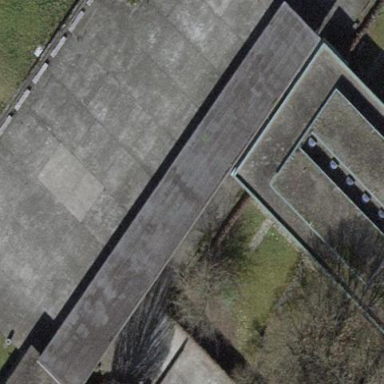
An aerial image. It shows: View of roof of building.